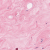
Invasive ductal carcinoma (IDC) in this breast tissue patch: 0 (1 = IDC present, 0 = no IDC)